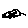
Label: car